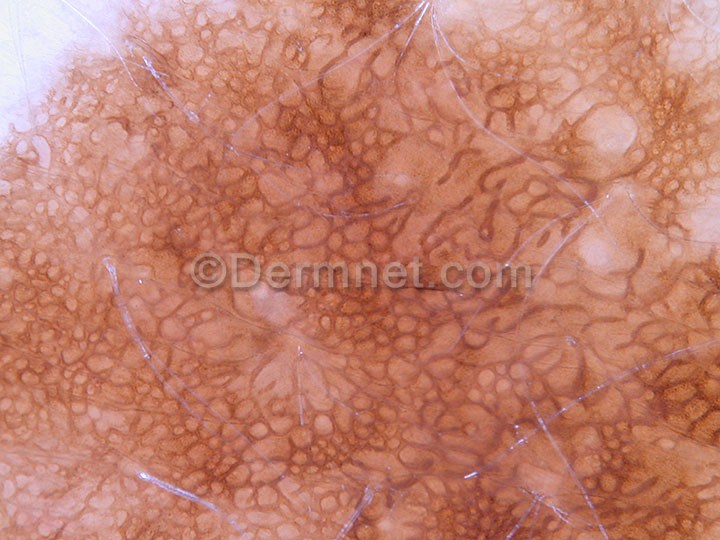
Disease: Light Diseases and Disorders of Pigmentation